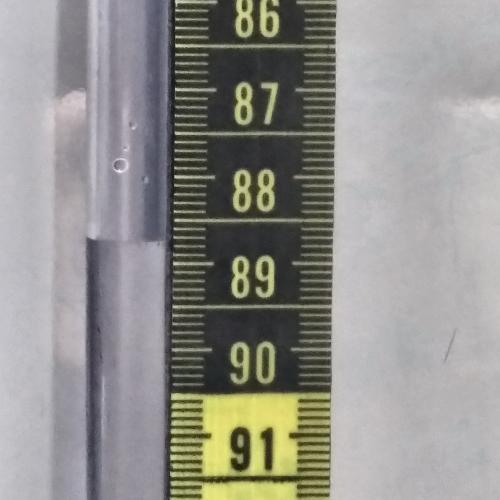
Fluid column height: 88.8 cm